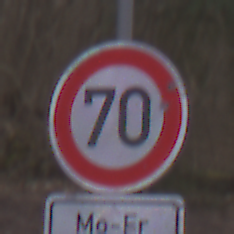
Verkehrszeichen: Geschwindigkeit70
Zusatzzeichen unten: ZeitangabenMitBeschraenkungAufWochentage2
Umgebung: Outdoor, Nature
Tageszeit: MorningAfternoon
Wetter: Overcast
Licht: Natural
Jahreszeit: Autumn
Kontrast: LowContrast